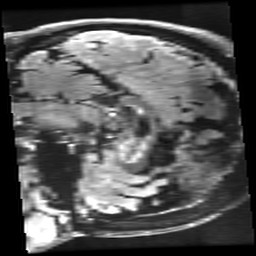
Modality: FLAIR
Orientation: sagittal
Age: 74
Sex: female
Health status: healthy
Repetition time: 12 s
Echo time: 0.09782 s